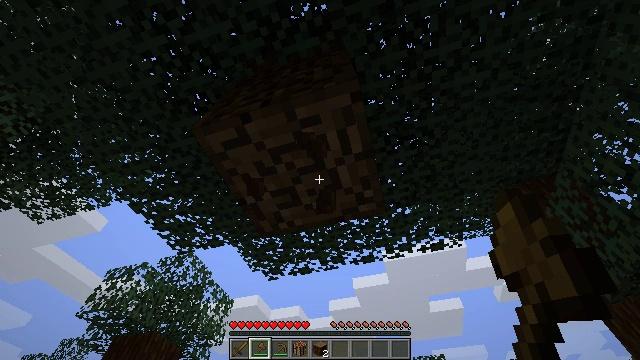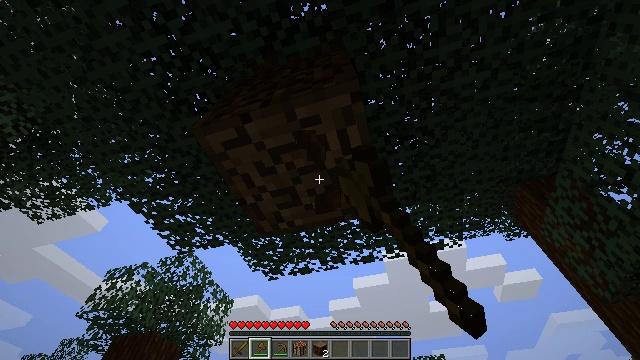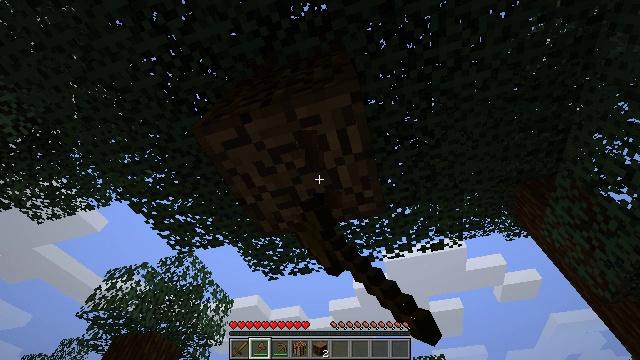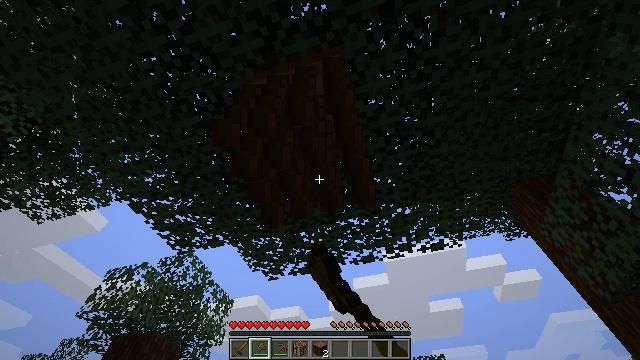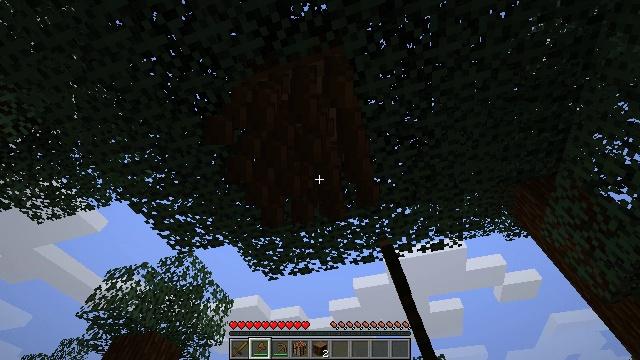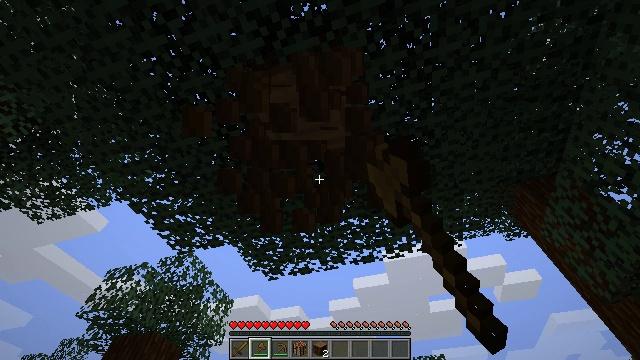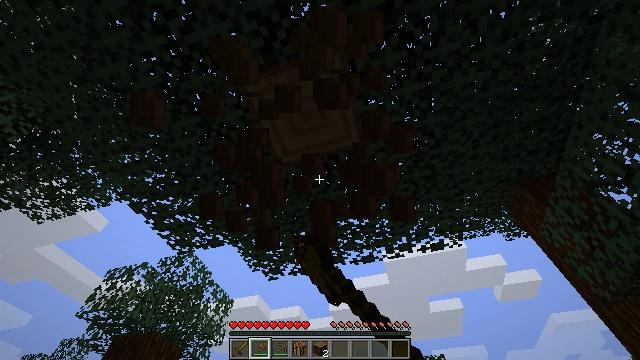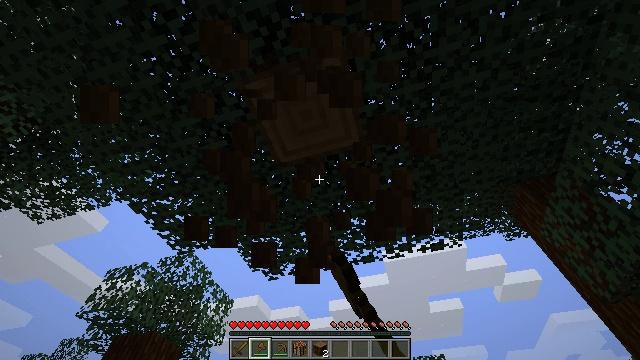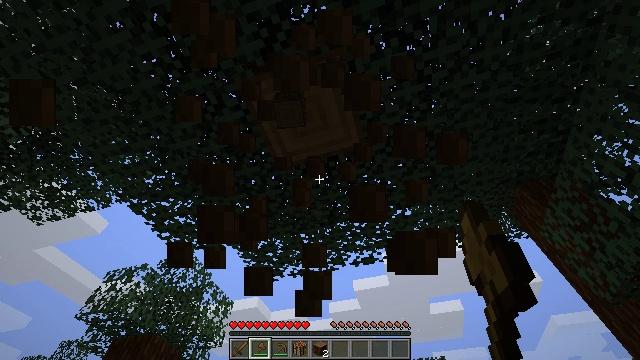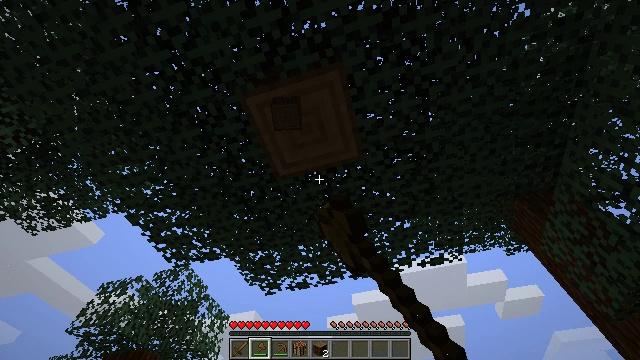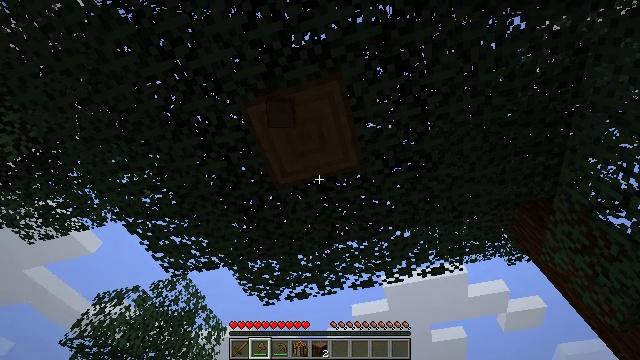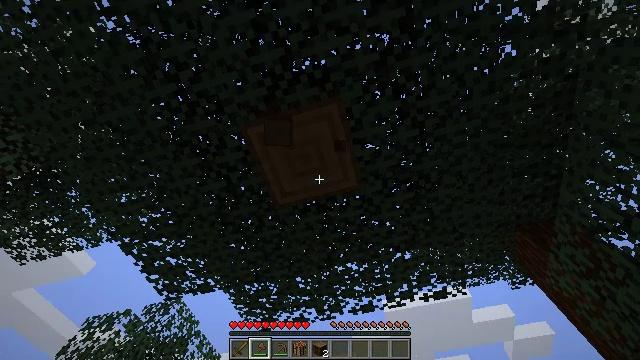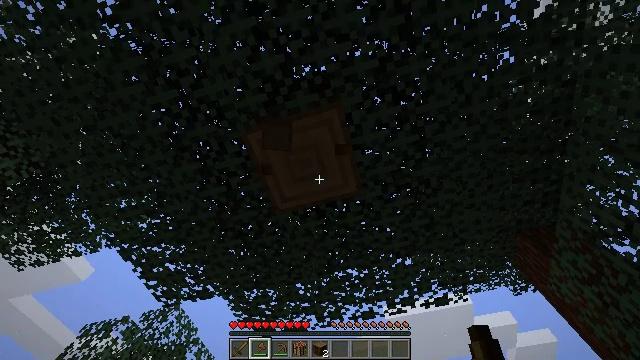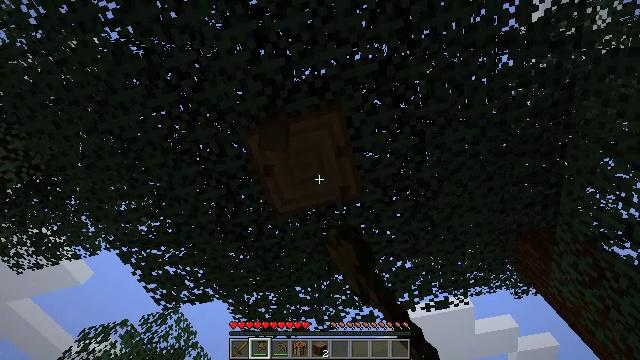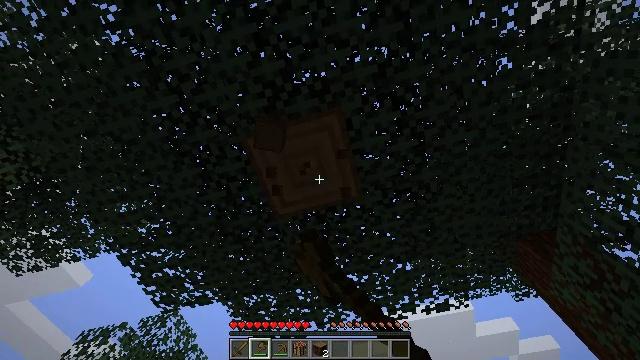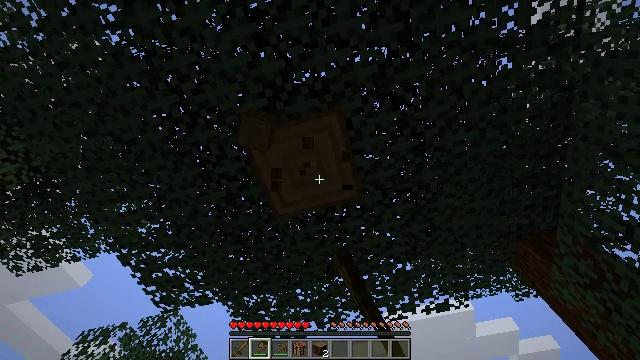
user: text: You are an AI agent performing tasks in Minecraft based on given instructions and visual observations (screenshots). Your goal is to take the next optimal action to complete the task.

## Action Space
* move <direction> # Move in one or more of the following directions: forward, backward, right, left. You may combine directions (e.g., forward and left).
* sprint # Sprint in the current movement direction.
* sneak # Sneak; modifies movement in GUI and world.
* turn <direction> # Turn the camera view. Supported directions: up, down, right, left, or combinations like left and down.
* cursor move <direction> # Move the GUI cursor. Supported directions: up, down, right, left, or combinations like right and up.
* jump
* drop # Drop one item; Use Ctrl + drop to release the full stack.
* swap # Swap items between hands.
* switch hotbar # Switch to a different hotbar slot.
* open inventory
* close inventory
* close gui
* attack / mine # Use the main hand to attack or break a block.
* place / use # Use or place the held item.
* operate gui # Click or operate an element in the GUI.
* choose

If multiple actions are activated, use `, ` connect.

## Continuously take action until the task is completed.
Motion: motion action
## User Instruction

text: Mine the spruce log from the forest.
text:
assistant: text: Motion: attack / mine
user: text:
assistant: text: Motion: attack / mine
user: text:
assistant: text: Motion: attack / mine
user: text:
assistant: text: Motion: attack / mine
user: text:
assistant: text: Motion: attack / mine
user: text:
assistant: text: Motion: attack / mine
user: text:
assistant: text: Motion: attack / mine
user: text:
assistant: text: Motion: attack / mine
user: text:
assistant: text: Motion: turn up, attack / mine
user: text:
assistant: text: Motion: turn up, attack / mine
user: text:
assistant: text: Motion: turn up, attack / mine
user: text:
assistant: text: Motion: turn up, attack / mine
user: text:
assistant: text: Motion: attack / mine
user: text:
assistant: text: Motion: attack / mine
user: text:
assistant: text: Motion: attack / mine
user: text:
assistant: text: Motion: attack / mine
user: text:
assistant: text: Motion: attack / mine
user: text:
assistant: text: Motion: attack / mine
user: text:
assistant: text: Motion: attack / mine
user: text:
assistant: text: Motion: attack / mine
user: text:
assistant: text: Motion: attack / mine
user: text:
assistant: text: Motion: attack / mine
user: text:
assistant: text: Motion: attack / mine
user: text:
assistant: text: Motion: attack / mine
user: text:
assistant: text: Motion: attack / mine
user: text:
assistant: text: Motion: attack / mine
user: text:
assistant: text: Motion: attack / mine
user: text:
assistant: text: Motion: attack / mine
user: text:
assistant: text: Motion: attack / mine
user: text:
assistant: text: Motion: attack / mine